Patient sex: M
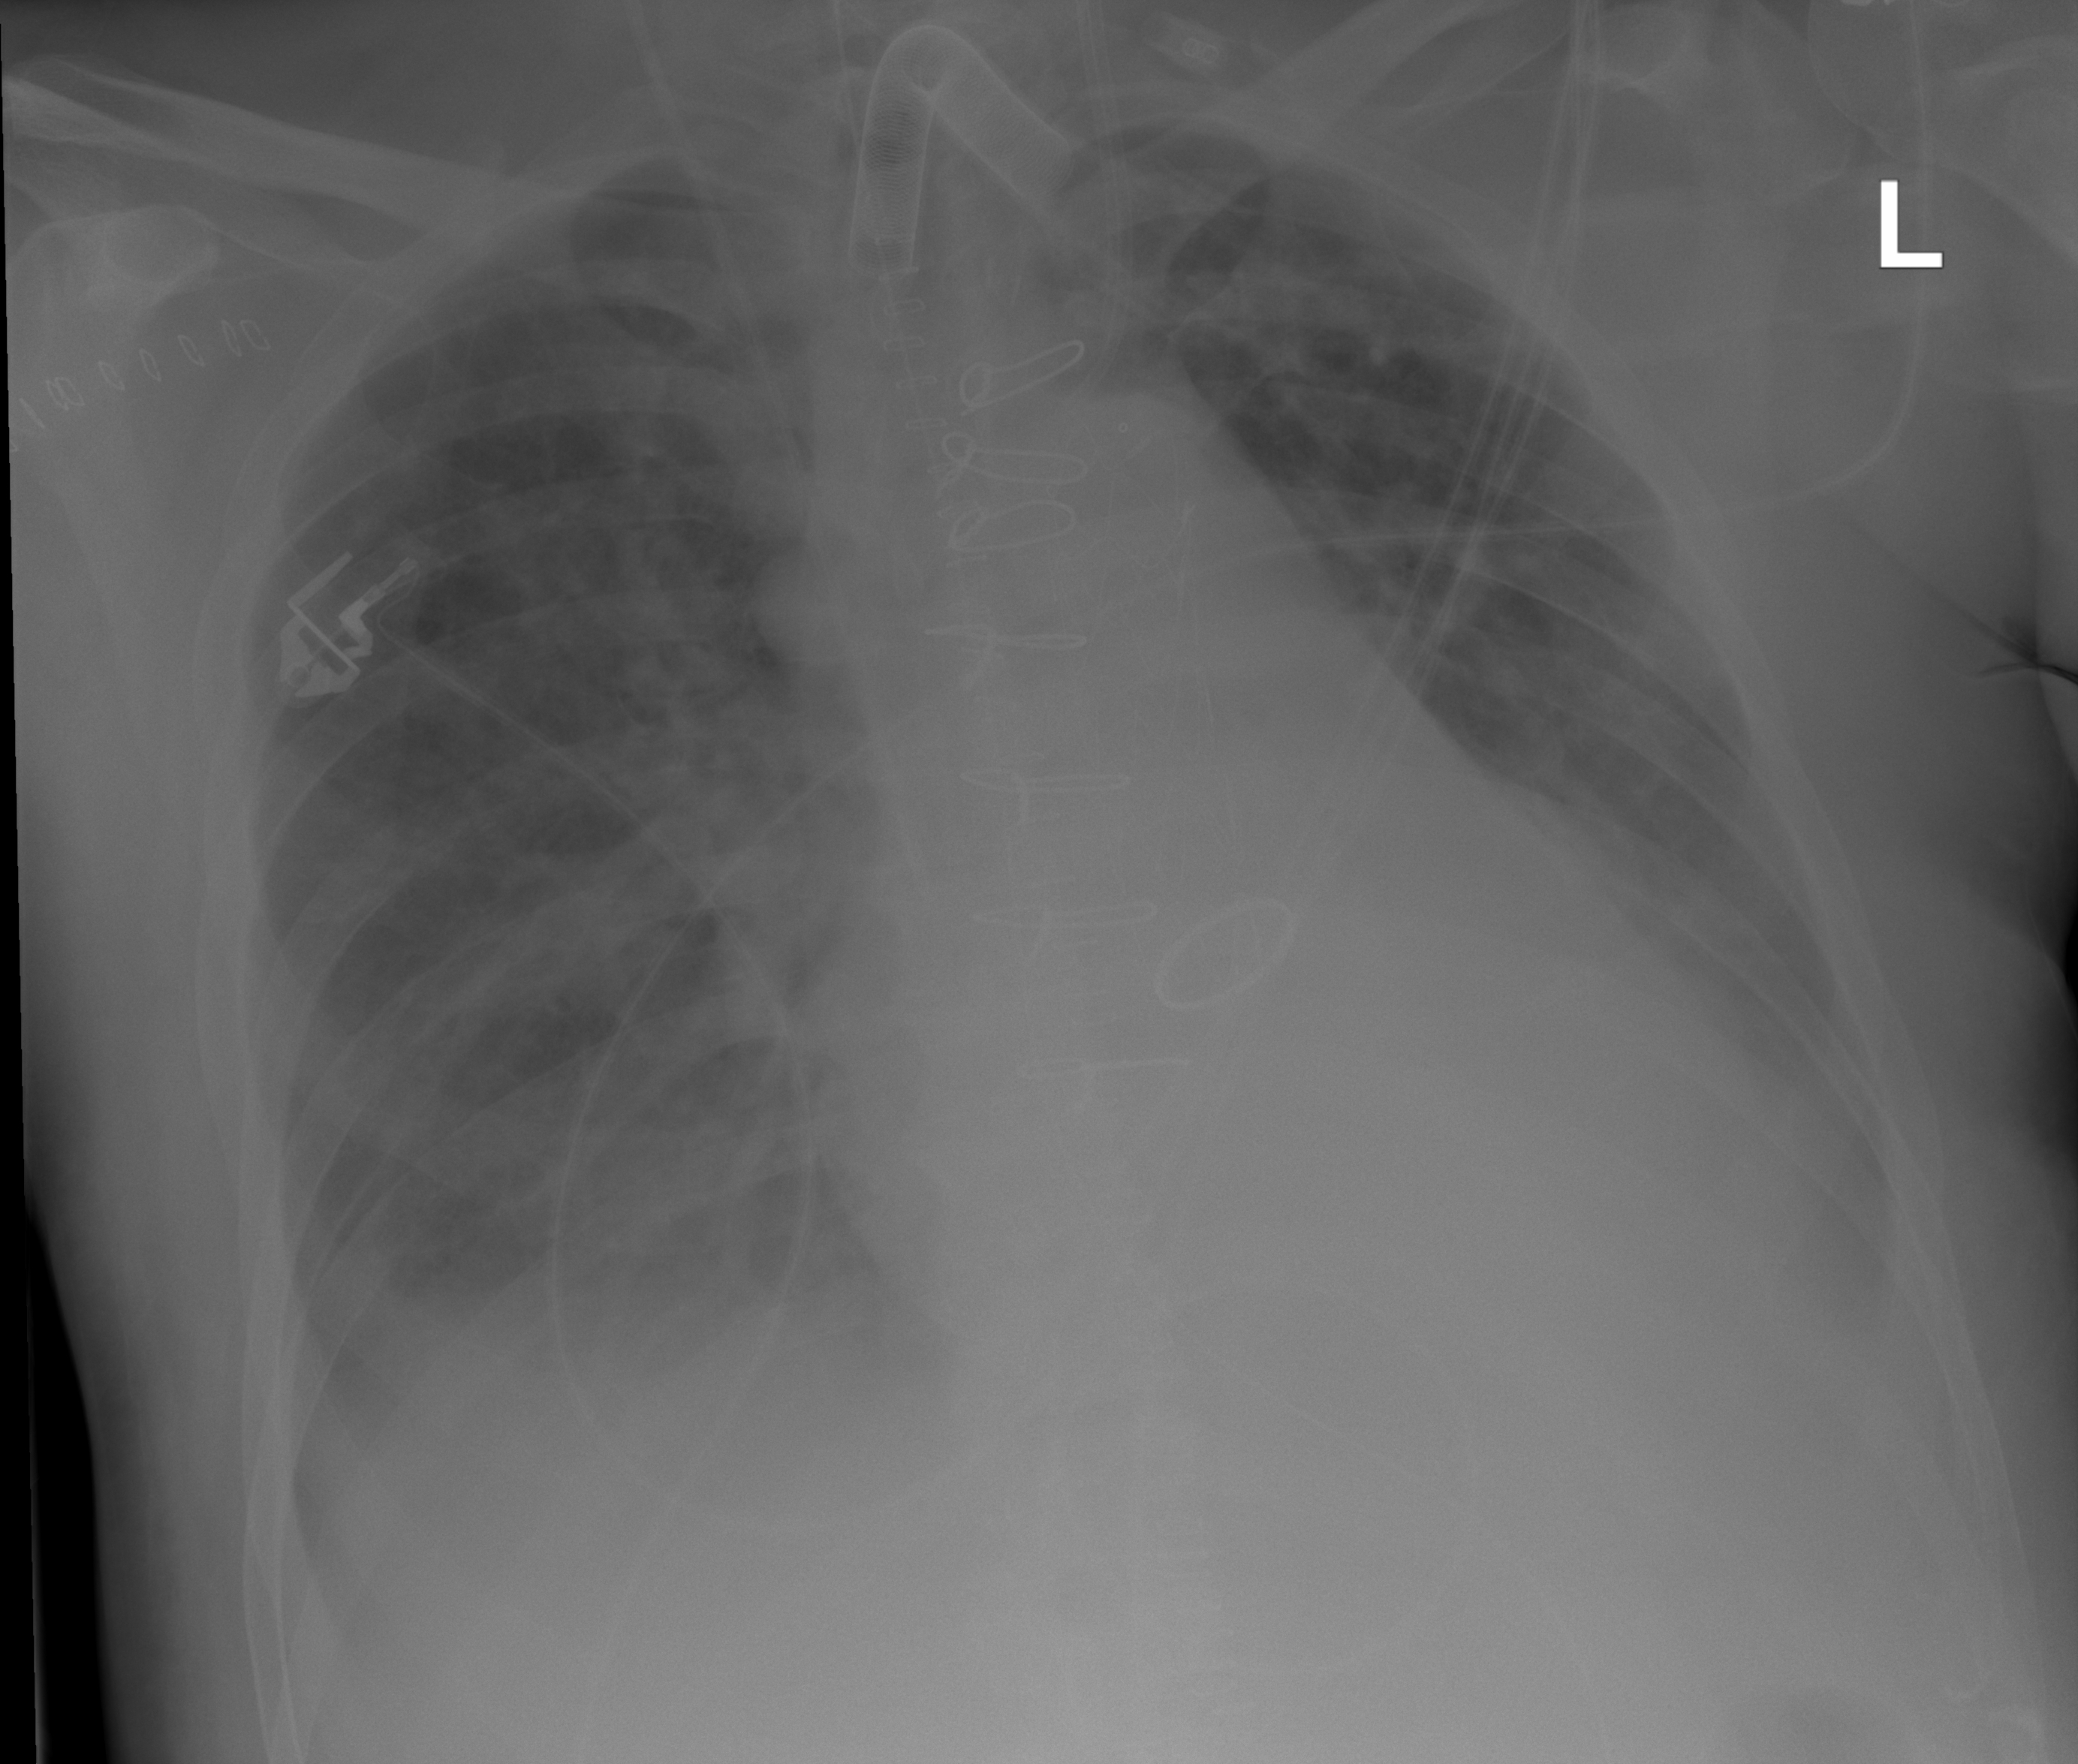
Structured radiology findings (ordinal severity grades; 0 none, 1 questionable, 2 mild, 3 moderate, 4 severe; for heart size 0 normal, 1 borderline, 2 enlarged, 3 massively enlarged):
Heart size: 2
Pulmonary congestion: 2
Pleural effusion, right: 3
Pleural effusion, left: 3
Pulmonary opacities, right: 3
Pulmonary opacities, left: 3
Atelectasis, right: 3
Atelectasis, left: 3